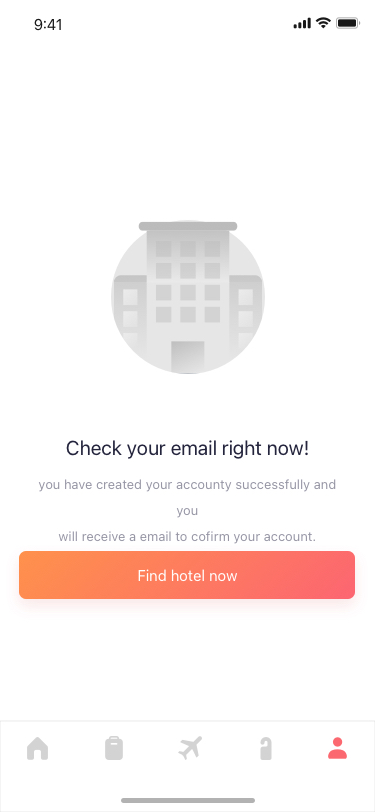
Text in this UI design:
Check your email right now!
you have created your accounty successfully and you
will receive a email to cofirm your account.